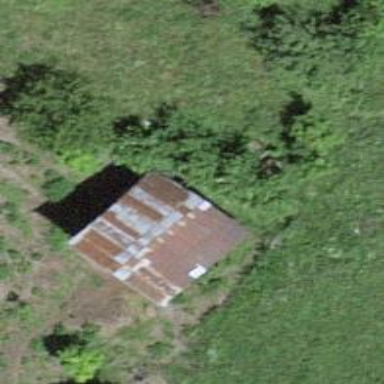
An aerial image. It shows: Simple house.